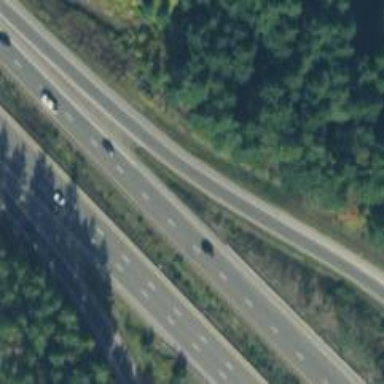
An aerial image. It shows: Trunk link highway.